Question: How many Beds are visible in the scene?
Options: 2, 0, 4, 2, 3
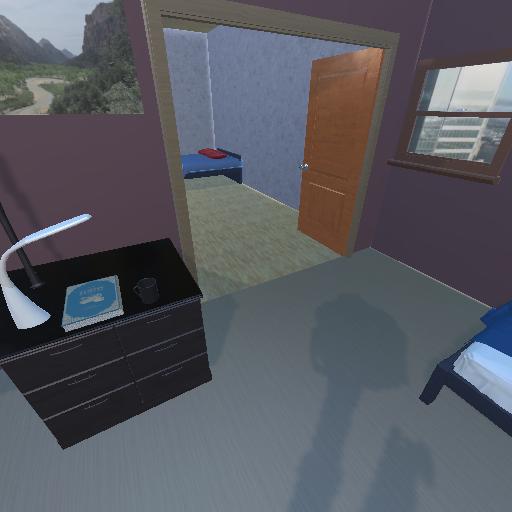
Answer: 2